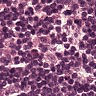
Metastatic tissue present: no